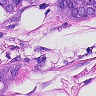
Metastatic tissue present: yes